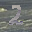
Label: 2